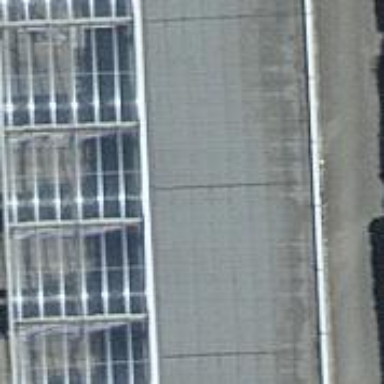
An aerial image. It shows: View of roof of building.